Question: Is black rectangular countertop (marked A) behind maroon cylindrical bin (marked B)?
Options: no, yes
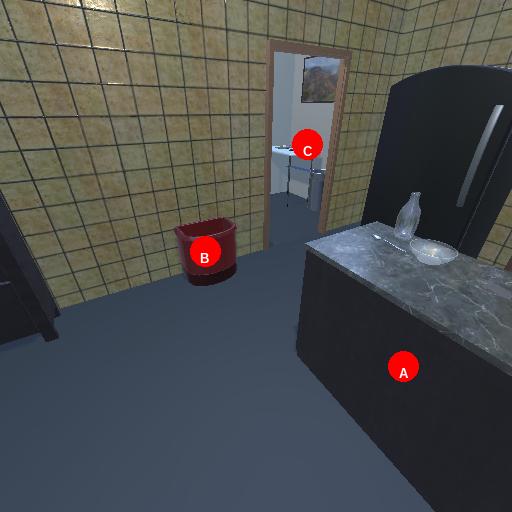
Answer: no